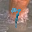
Label: 7